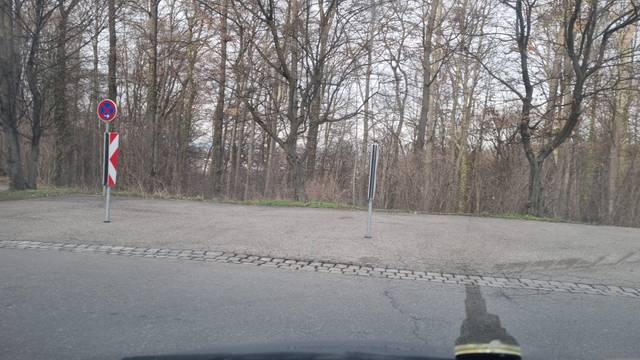
Region: Germany
Coordinates: 48.765, 9.135